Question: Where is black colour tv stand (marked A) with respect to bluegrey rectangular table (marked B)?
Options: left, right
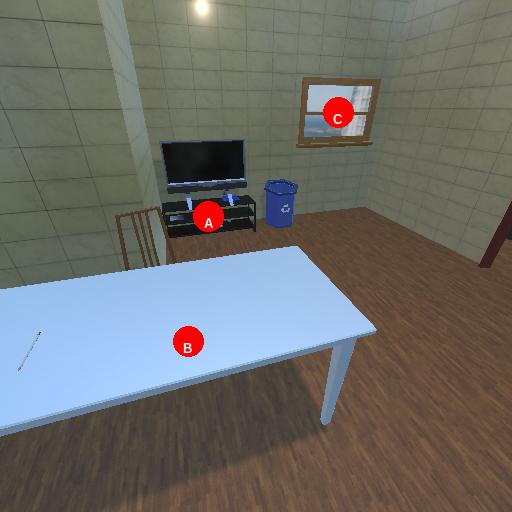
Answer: left